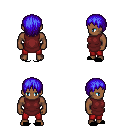
a pixel art fantasy rpg character, male body template, human, dark skin, maroon tunic, red pants, blue plain hairstyle, black slippers, four views (front, back, left, right), 2x2 character sprite sheet, small pixel art, hard edges, no anti-aliasing